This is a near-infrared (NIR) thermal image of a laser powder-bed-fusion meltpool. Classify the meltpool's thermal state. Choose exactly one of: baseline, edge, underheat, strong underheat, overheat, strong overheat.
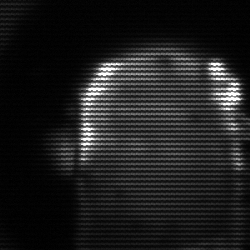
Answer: baseline